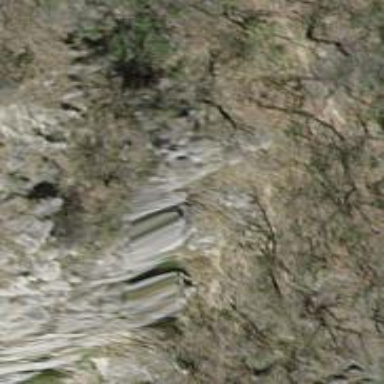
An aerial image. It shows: Natural cliff.